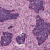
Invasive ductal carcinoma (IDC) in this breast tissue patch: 1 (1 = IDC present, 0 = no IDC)